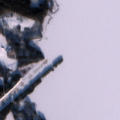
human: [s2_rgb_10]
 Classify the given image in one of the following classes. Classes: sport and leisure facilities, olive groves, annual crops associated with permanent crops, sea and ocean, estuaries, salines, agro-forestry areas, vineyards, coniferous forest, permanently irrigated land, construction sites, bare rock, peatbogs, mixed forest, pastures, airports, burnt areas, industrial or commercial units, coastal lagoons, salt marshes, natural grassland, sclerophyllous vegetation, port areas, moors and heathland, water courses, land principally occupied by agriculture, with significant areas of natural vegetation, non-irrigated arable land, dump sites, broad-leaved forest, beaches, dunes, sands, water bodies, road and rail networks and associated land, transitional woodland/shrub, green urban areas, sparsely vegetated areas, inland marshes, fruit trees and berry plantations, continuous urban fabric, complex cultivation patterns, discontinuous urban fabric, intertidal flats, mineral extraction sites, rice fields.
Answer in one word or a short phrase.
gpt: land principally occupied by agriculture, with significant areas of natural vegetation, mixed forest, water bodies